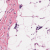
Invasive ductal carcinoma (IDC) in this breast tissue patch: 0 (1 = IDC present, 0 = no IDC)